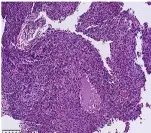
(B) Immunohistochemistry presents the programmed death ligand-1 expression of the lymphoepithelioma-like carcinoma (LELC) tissues in pulmonary LELC.
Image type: pathology (immunostaining)